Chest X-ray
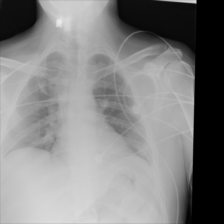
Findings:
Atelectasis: negative
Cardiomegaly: negative
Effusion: negative
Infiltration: negative
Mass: negative
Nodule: negative
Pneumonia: negative
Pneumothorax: negative
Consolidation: negative
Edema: negative
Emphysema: negative
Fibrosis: negative
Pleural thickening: negative
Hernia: negative